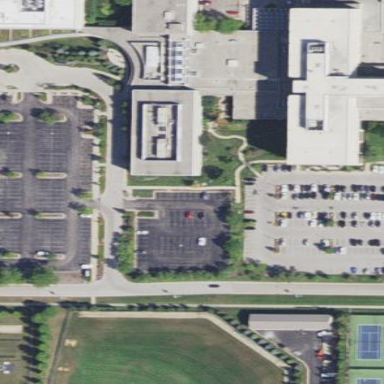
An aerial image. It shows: Hospital building.